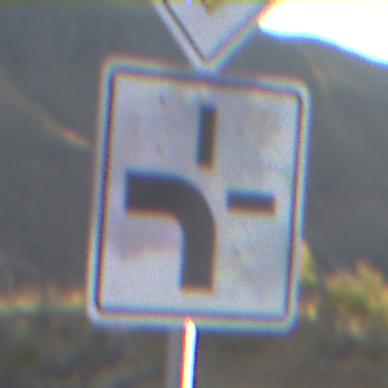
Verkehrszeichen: VerlaufVorfahrtsstrasse1
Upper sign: Vorfahrtsstrasse
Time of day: SunriseSunset
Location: Outdoor (Nature)
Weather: PartlyCloudy
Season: NotSpecified
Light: Natural